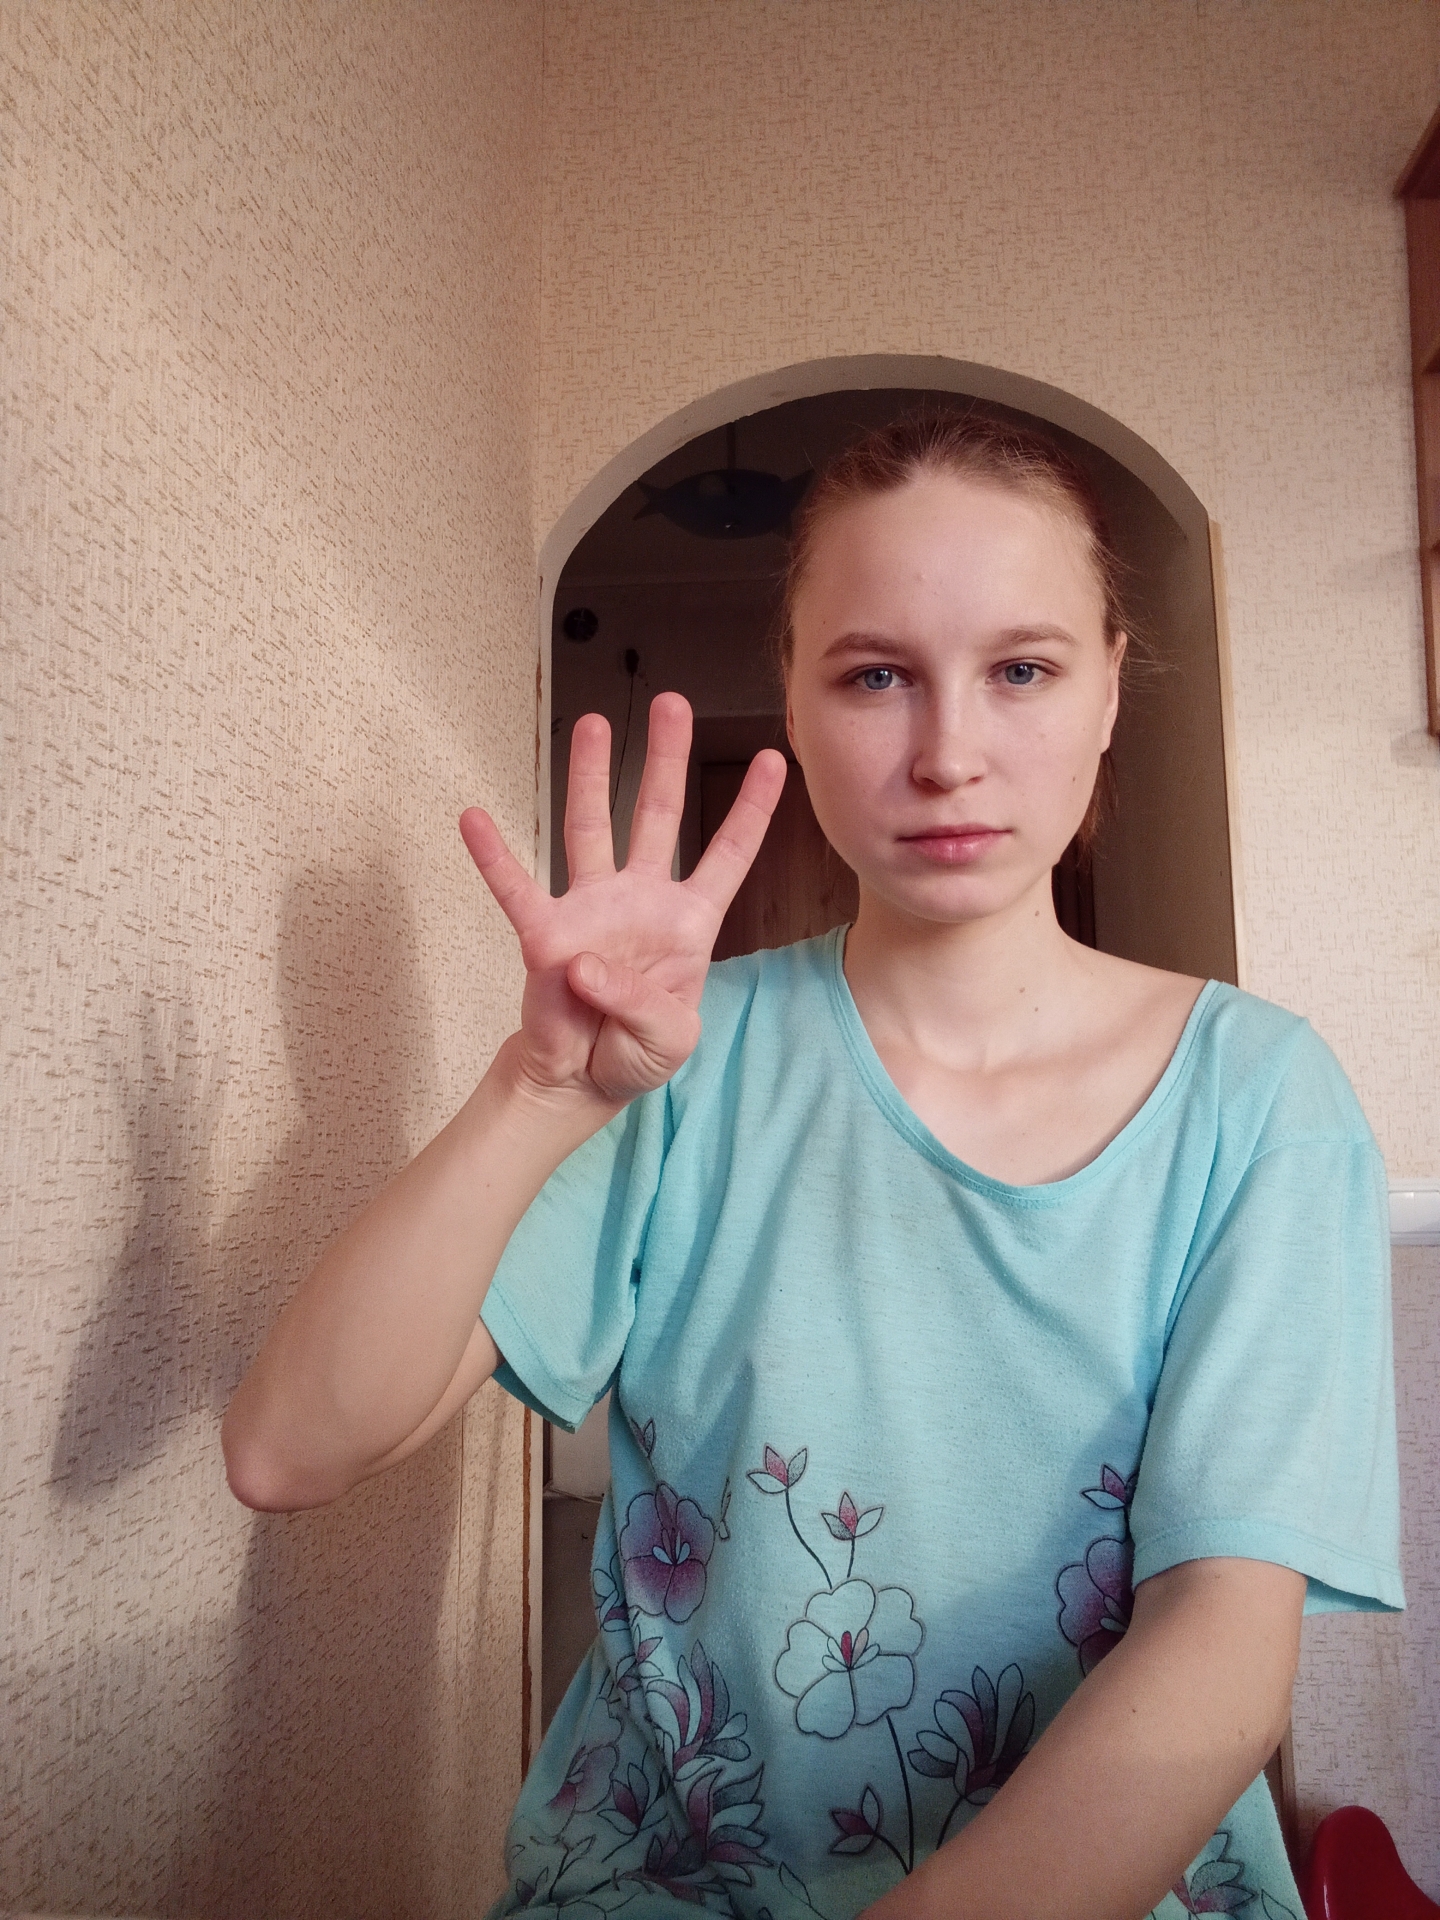
Label: clear